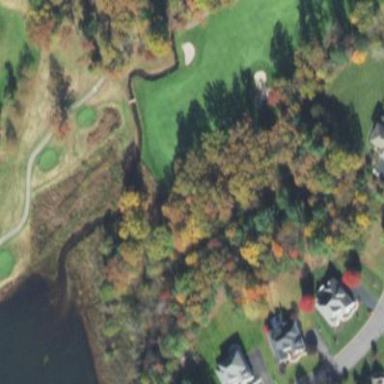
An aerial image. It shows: Meadow used as rough in golf course.